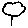
Label: tree